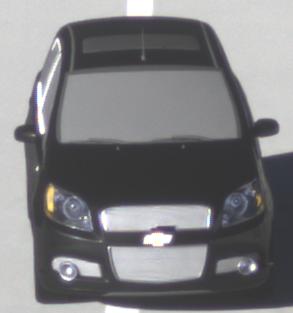
Make: Chevrolet
Model: Aveo 1.2
Detailed model: Aveo
Model produced from: 2008/06
Model produced until: 2011/01
Doors: 3
Color: black
Road condition: dry road
Daytime: morning or afternoon
Contrast: high contrast